Interaction volume radius: 5 \u00c5
Interaction volume height: 10 \u00c5
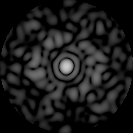
Disorder parameter: 0.8738